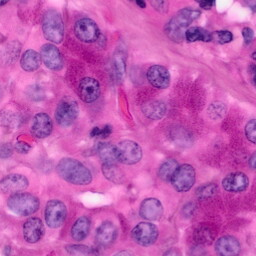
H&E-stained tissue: Pancreatic